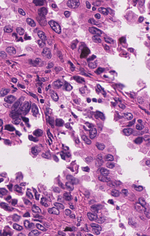
Tumor epithelial tissue: yes
Tumor-associated stroma tissue: yes
Normal tissue: no